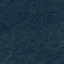
Land use / land cover class: Forest